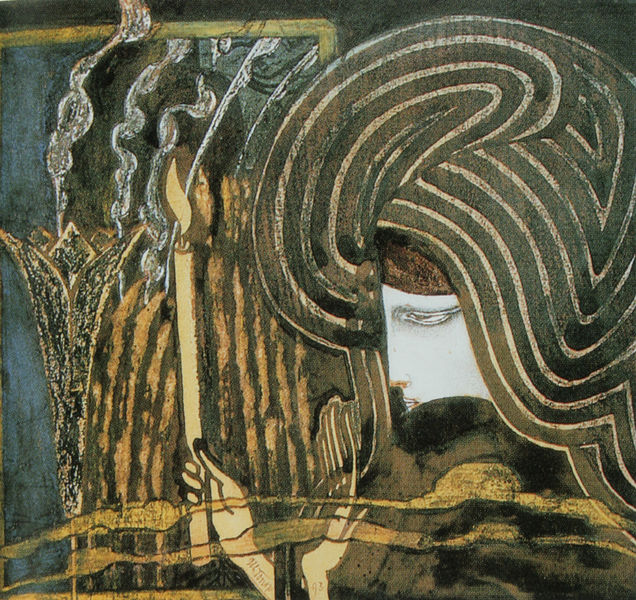
Titel: Selbstbesinnung
Künstler: Jan Toorop
Standort: Rotterdam
Institution: Museum Boymans-van Beuningen
Schlagwörter: blau, dunkel, feuer, gemälde, hand, haut, kopf, weiß, gelb, grün, impressionismus, mädchen, ocker, ausschnitt, blume, blumen, braun, daumen, fenster, finger, frau, frisur, geschwungen, grau, haar, holz, licht, mund, nase, profil, raum, schwarz, türkis, zeichnung, dame, rot, malerei, ornament, arm, augen, gesicht, lang, rahmen, trauer, hände, spiegel, spiegelung, qualm, rauch, auge, gold, haare, kelch, lange haare, lippen, traurig, garten, hase, hellblau, perücke, holzschnitt, wellen, papier, zwei, studie, abstrakt, modern, linien, weis, brand, dampf, jugendstil, spitz, kopftuch, bouche, yeux, dekor, gerade, kerze, malerin, streifen, klimt, leuchten, tulpe, flamme, bla, brennen, flammen, linie, linear, jugenstil, kreise, koloriert, helm, künstlerin, pinsel, rauchig, trüb, österreich, ornamental, wärme, kerzenlicht, schein, wachs, hellgrau, blanche, bleich, femme, hoffnung, schlieren, heilig, fackel, cheveux, peinture, geschwungene linien, main, lady, docht, strähnen, kapuze, abwehr, schwingungen, marie, anzünden, zündeln, augenlid, lid, brandstiftung, elm, fumée, bkzne, gerade nase, jugenstiel, bougie, strähnchen, cshwarz, brennt, gaulois, 2d, weisses gesicht, jundstil